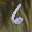
Label: 6